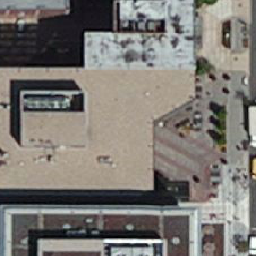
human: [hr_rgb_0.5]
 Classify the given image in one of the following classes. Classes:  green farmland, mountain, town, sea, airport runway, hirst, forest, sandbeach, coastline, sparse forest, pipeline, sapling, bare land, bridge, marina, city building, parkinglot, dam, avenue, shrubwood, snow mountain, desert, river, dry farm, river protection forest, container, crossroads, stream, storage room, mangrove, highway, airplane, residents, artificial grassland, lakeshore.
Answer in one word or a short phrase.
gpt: city building